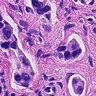
Metastatic tissue present: yes